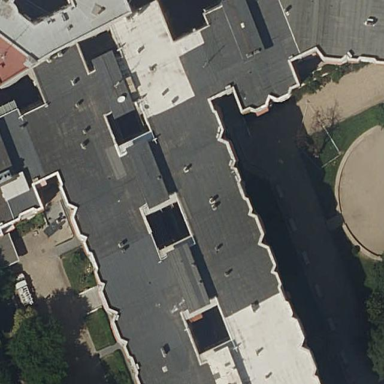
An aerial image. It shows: View of apartment building.